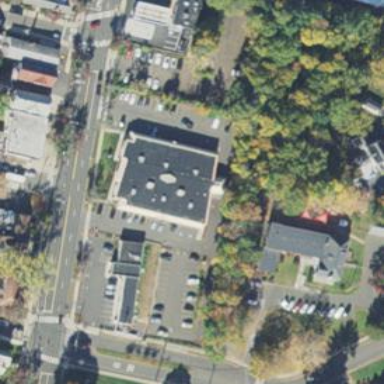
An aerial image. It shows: Bank building.